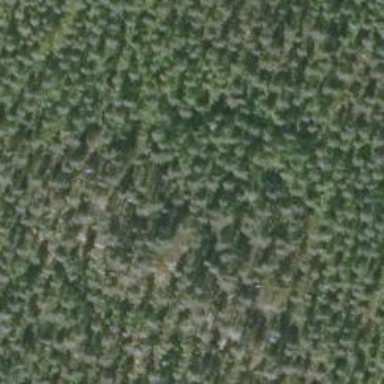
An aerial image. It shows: Woodland consisting mainly of needle-leaved trees.